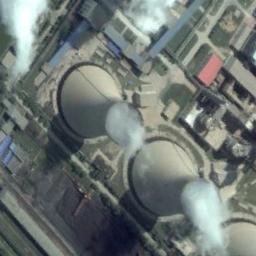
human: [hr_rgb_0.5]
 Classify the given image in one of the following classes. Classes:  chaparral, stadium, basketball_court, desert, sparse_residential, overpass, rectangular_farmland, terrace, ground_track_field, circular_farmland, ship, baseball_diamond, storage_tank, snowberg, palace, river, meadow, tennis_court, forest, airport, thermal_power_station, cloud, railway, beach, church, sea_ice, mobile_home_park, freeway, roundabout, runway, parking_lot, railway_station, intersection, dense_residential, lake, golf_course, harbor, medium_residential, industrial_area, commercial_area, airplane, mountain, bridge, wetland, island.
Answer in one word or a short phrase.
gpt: thermal_power_station